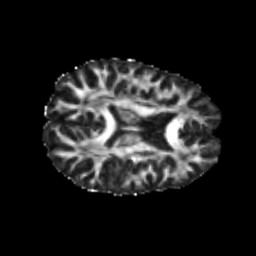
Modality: FA
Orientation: axial
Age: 24
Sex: male
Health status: healthy
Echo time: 0.074 s